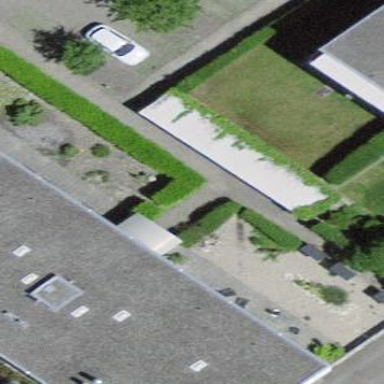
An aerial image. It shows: Flat roof on top of building.